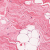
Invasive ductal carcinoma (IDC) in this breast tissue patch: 0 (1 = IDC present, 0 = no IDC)